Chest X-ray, AP view. Patient: 40 years old, sex F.
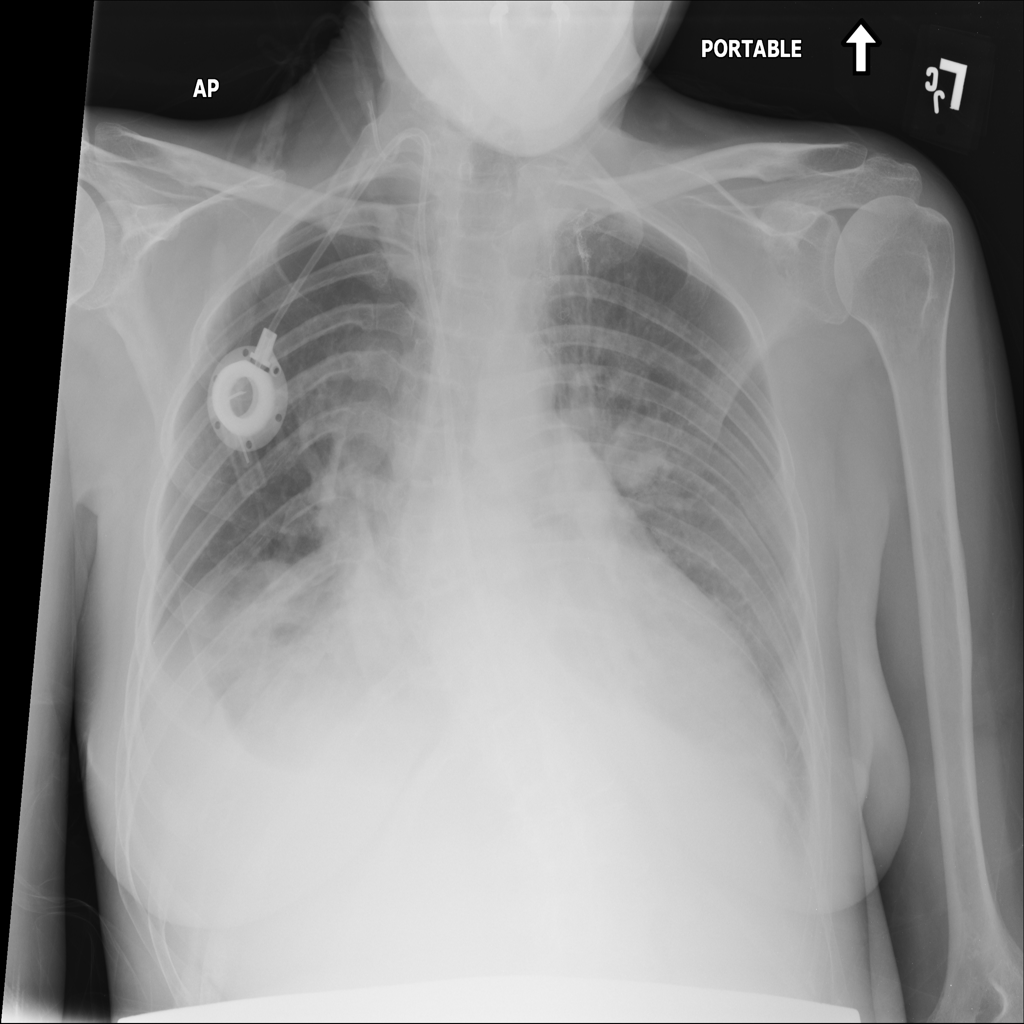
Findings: Cardiomegaly, Consolidation, Effusion, Infiltration, Mass, Pleural_Thickening